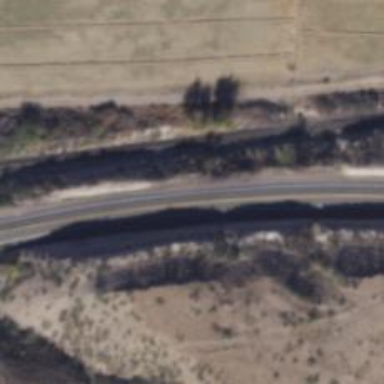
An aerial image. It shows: Abandoned road.